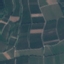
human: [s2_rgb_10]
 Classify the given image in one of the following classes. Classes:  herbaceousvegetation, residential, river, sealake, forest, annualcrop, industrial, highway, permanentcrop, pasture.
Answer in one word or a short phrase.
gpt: PermanentCrop